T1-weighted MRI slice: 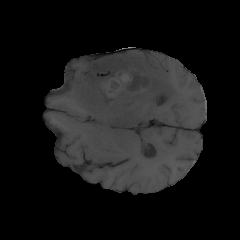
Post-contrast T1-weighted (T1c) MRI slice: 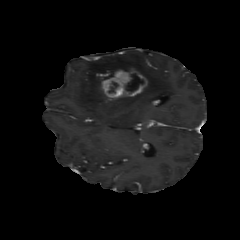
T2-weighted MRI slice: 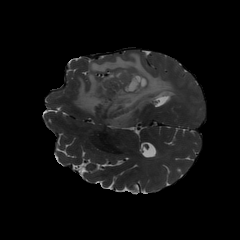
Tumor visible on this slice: yes